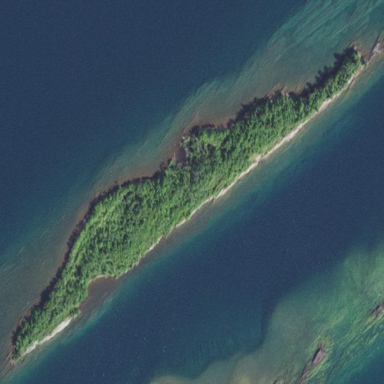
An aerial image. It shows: Islet.